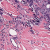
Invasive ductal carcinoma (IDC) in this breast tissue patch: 1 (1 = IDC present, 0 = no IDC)